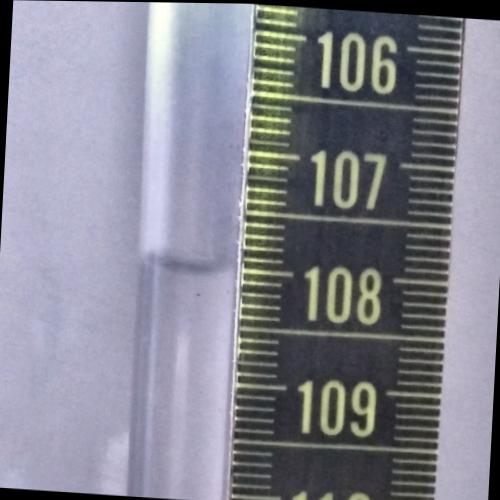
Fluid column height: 108.0 cm